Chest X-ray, PA view. Patient: 23 years old, sex M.
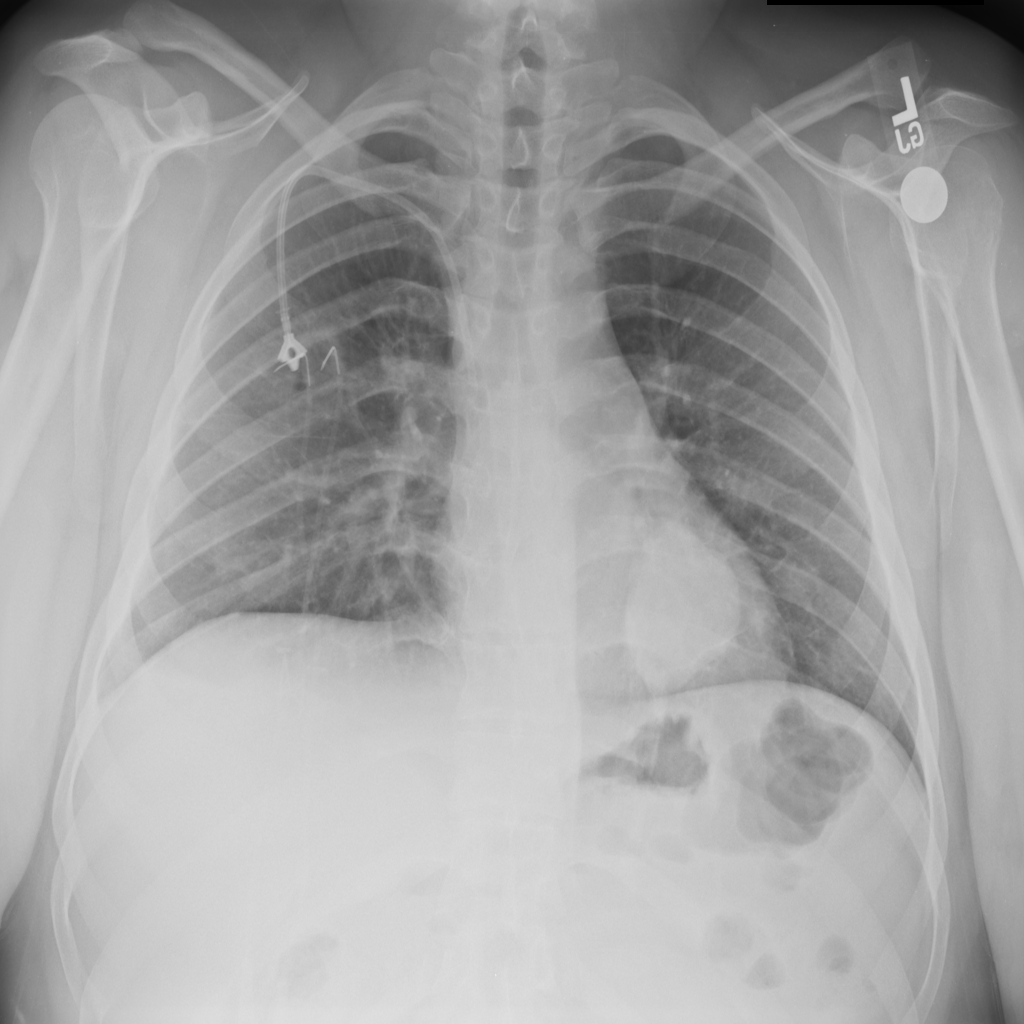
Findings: Mass